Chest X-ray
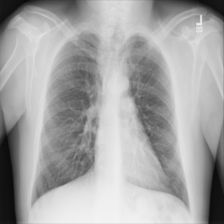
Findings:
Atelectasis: negative
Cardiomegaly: negative
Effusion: negative
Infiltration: negative
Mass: negative
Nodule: negative
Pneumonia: negative
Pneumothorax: negative
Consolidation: negative
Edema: negative
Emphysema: negative
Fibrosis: negative
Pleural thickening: negative
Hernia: negative